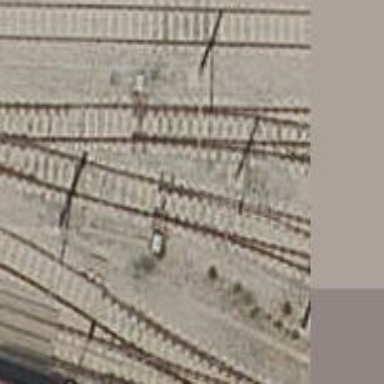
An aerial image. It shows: Railway switch.